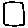
Label: square